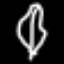
Label: leaf